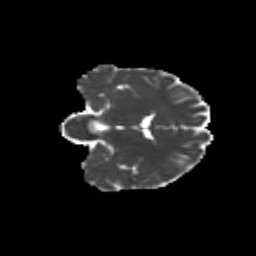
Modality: MD
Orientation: coronal
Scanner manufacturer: siemens
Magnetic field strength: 3 T
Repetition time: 9.2 s
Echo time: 0.084 s